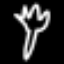
Label: fork